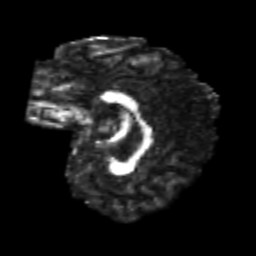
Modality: FA
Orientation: sagittal
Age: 24
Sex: female
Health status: healthy
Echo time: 0.074 s